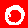
Digit: 0